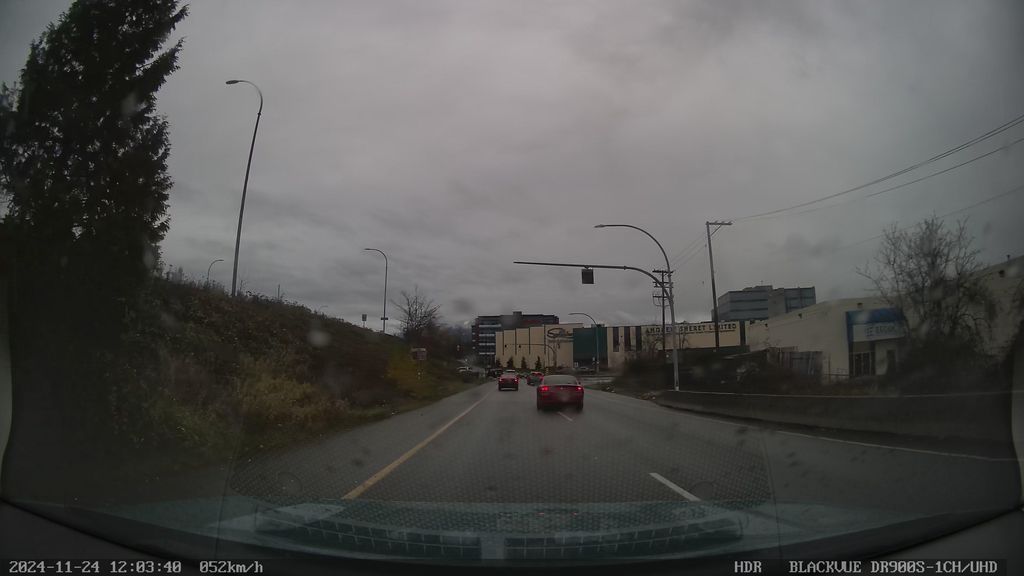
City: vancouver